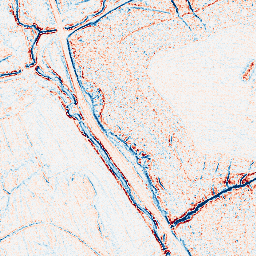
Category: edge_preserving
Decomposition family: bilateral
Decomposition parameters: d: 5
sigma_color: 25
sigma_space: 150
Upsampling method: sinc_blackman
Upsampling parameters: scale: 4
kernel_size: 8
Upsampling scale: 4